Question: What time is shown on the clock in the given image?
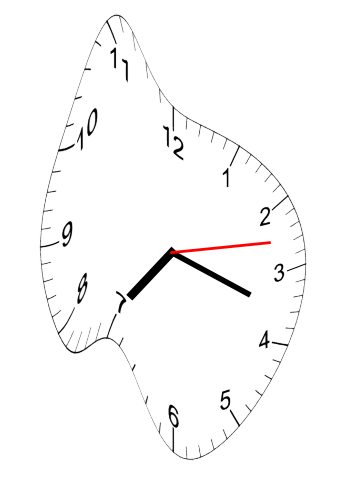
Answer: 07:18:13